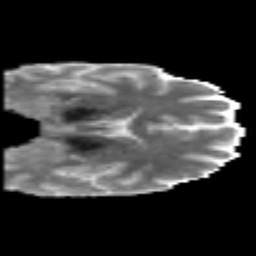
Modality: MD
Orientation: coronal
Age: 34
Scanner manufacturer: philips
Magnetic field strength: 3 T
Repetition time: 8.6 s
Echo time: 0.127 s